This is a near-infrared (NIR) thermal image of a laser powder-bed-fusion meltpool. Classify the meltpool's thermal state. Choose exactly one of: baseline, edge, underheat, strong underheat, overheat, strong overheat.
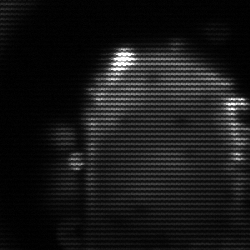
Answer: baseline